Question: I have the following code which produces the tree as shown.
'''
digraph branch {
graph [rankdir="LR", splines=ortho];
node [shape=record];
l1 [label="A\l|B\l"];
l2 [label="C\l|D\l"];
l3 [label="E\l|F\l"];
l1 -> l2 [sametail=1];
l1 -> l3 [sametail=1];
}
'''
However, I want the left to right arrow branch as shown by red lines.

How do I do this?
Using 'sametail' did not work, as you can see.
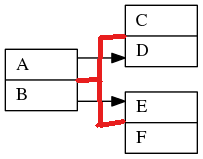
Answer: As far as I know, it can only be done by creating invisible nodes for the joints:
'''
digraph branch {
graph [rankdir="LR", splines=ortho];
node [shape=record];
l1 [label="A\l|B\l"];
l2 [label="C\l|D\l"];
l3 [label="E\l|F\l"];
joint [shape="none", label="", width=0, height=0]
l1 -> joint [arrowhead="none"];
joint -> l2;
joint -> l3;
}
'''
Output will look like this: